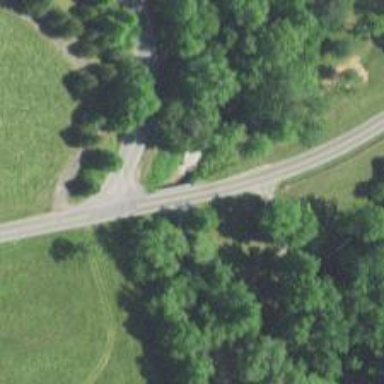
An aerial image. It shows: Residential road with bridge.